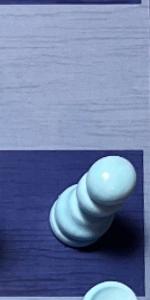
Label: Pawn_White